Aerial crown-view tile of a tropical tree (Barro Colorado Island, Panama), acquired 20240611:
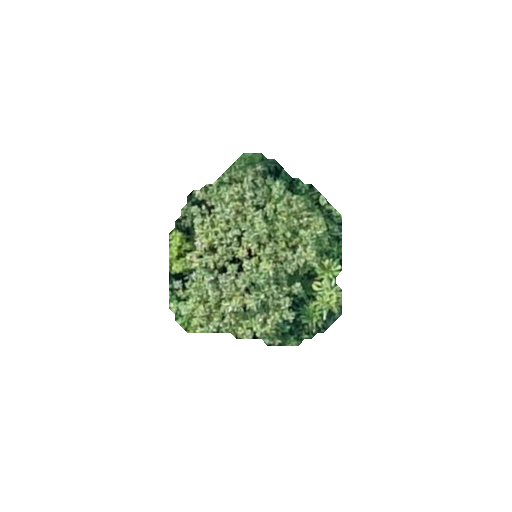
Species: Miconia argentea
GBIF accepted scientific name: Miconia argentea
Crown area: 40.845 m²